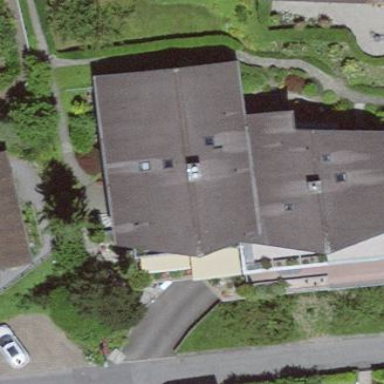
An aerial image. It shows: Residential building.